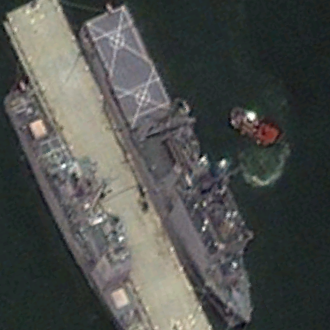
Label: combat